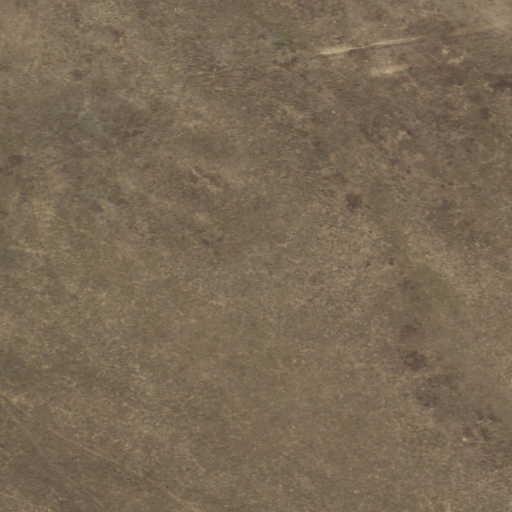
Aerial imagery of mountain in Colorado named Marks Butte containing only grassland